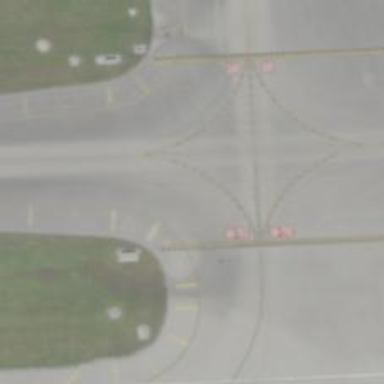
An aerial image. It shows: Image of taxiway at airport.